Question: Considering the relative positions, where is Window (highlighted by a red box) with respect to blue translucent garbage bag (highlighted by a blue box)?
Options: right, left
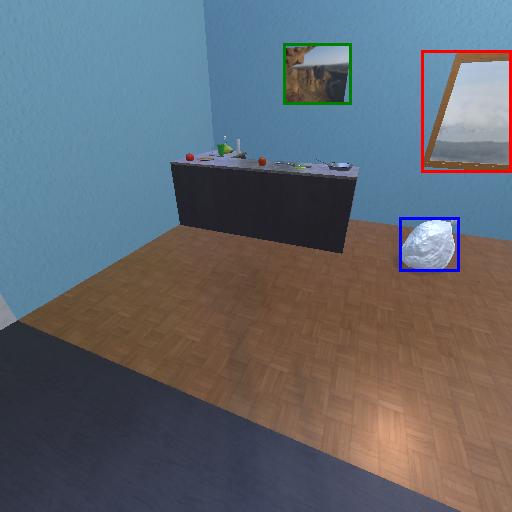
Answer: right